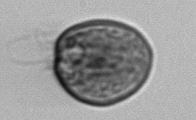
Label: Prorocentrum